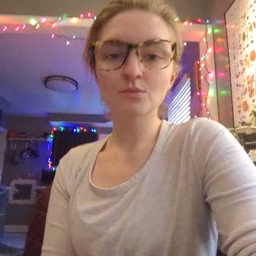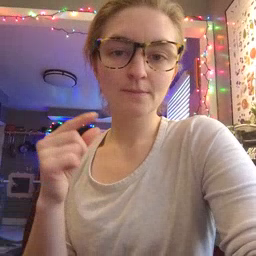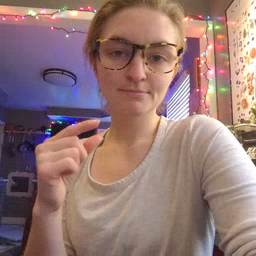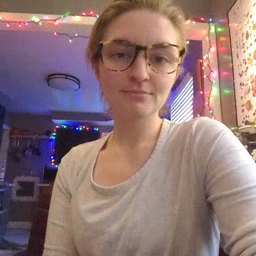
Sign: green